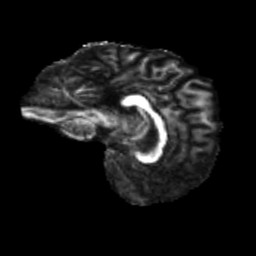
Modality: FA
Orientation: sagittal
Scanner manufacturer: siemens
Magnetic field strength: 3 T
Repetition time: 4 s
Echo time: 0.0594 s